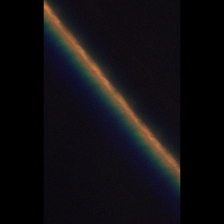
Taxon: Psuedo-nitzschia
Group: Diatoms